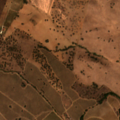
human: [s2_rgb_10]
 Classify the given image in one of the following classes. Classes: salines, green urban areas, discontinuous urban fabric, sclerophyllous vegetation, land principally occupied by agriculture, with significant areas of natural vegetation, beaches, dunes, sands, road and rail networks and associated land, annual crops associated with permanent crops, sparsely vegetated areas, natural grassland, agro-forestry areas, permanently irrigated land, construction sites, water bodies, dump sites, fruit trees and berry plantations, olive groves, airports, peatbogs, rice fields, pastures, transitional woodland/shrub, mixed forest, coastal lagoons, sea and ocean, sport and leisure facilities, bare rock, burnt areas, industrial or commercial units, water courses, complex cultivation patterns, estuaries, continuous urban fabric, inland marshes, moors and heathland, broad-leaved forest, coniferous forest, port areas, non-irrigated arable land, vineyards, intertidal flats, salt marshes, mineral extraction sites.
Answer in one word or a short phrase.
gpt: non-irrigated arable land, olive groves, agro-forestry areas